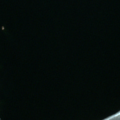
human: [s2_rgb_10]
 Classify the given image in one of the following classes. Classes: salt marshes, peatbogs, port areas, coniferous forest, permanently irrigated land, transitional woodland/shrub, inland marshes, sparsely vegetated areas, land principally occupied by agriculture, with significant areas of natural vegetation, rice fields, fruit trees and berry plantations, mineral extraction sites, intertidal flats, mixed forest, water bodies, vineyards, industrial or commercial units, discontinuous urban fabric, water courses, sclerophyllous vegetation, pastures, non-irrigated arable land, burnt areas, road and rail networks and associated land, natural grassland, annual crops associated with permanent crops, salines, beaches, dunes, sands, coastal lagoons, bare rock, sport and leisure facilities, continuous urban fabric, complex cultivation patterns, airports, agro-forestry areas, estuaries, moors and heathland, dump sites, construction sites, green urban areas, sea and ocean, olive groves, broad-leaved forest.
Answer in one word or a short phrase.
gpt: sea and ocean